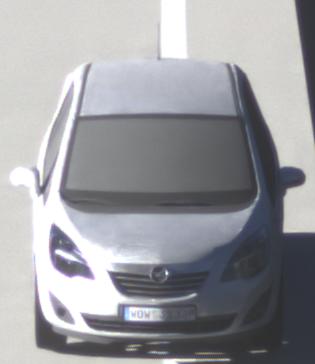
Make: Opel
Model: Meriva 1.4
Detailed model: Meriva (B)
Model produced from: 2010/05
Model produced until: 2013/11
Doors: 5
Color: white
Road condition: dry road
Daytime: sunrise or sunset
Contrast: medium contrast